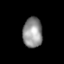
Tissue: lung
Cell type: Others
Senescence score: 0.213
Nuclear area (px): 581
Mean DAPI intensity: 144.487